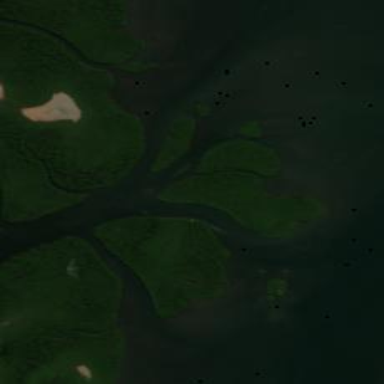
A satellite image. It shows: Wetland area dominated by mangroves.